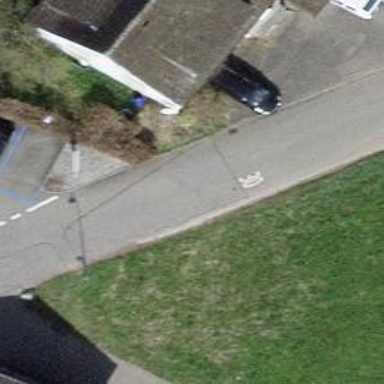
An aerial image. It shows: Smoothly paved residential road.